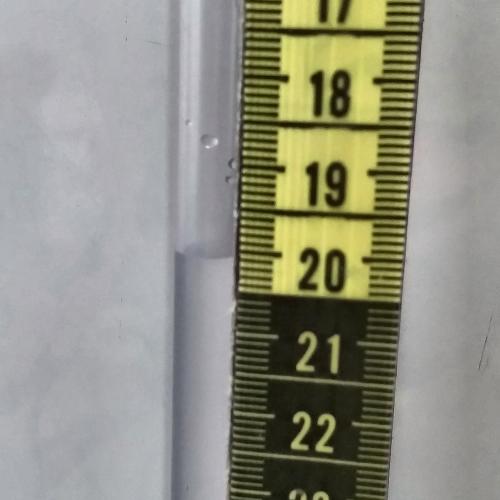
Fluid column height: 20.1 cm